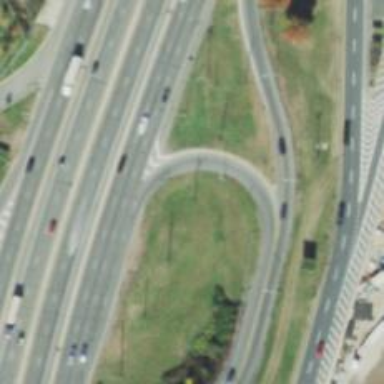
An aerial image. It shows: Urban freeway/expressway with asphalt surface.